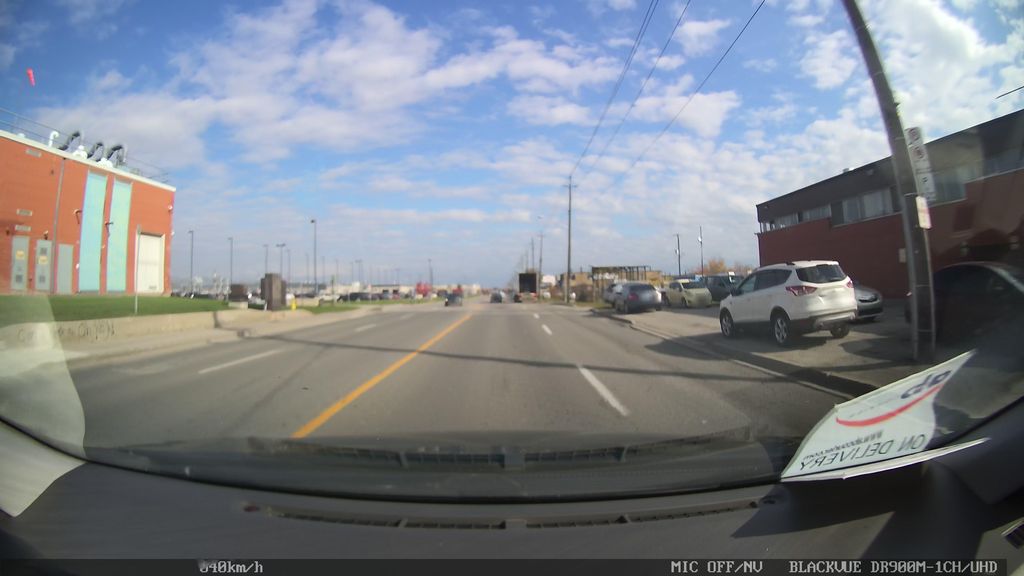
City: toronto